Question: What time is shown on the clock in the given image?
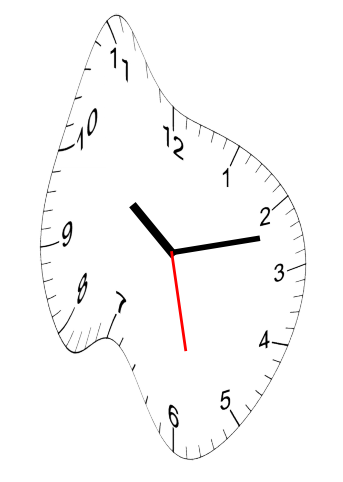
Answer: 10:12:28